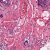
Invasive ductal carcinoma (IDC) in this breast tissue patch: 1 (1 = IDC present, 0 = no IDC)